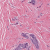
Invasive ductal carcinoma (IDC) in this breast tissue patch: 1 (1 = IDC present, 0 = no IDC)